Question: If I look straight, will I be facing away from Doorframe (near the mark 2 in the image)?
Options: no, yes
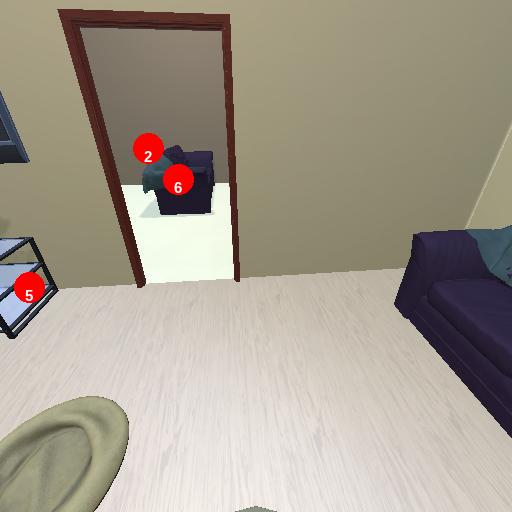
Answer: no